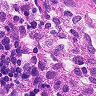
Metastatic tissue present: no